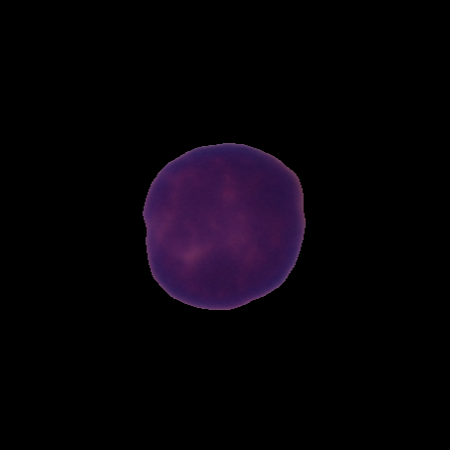
Label: healthy